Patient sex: M
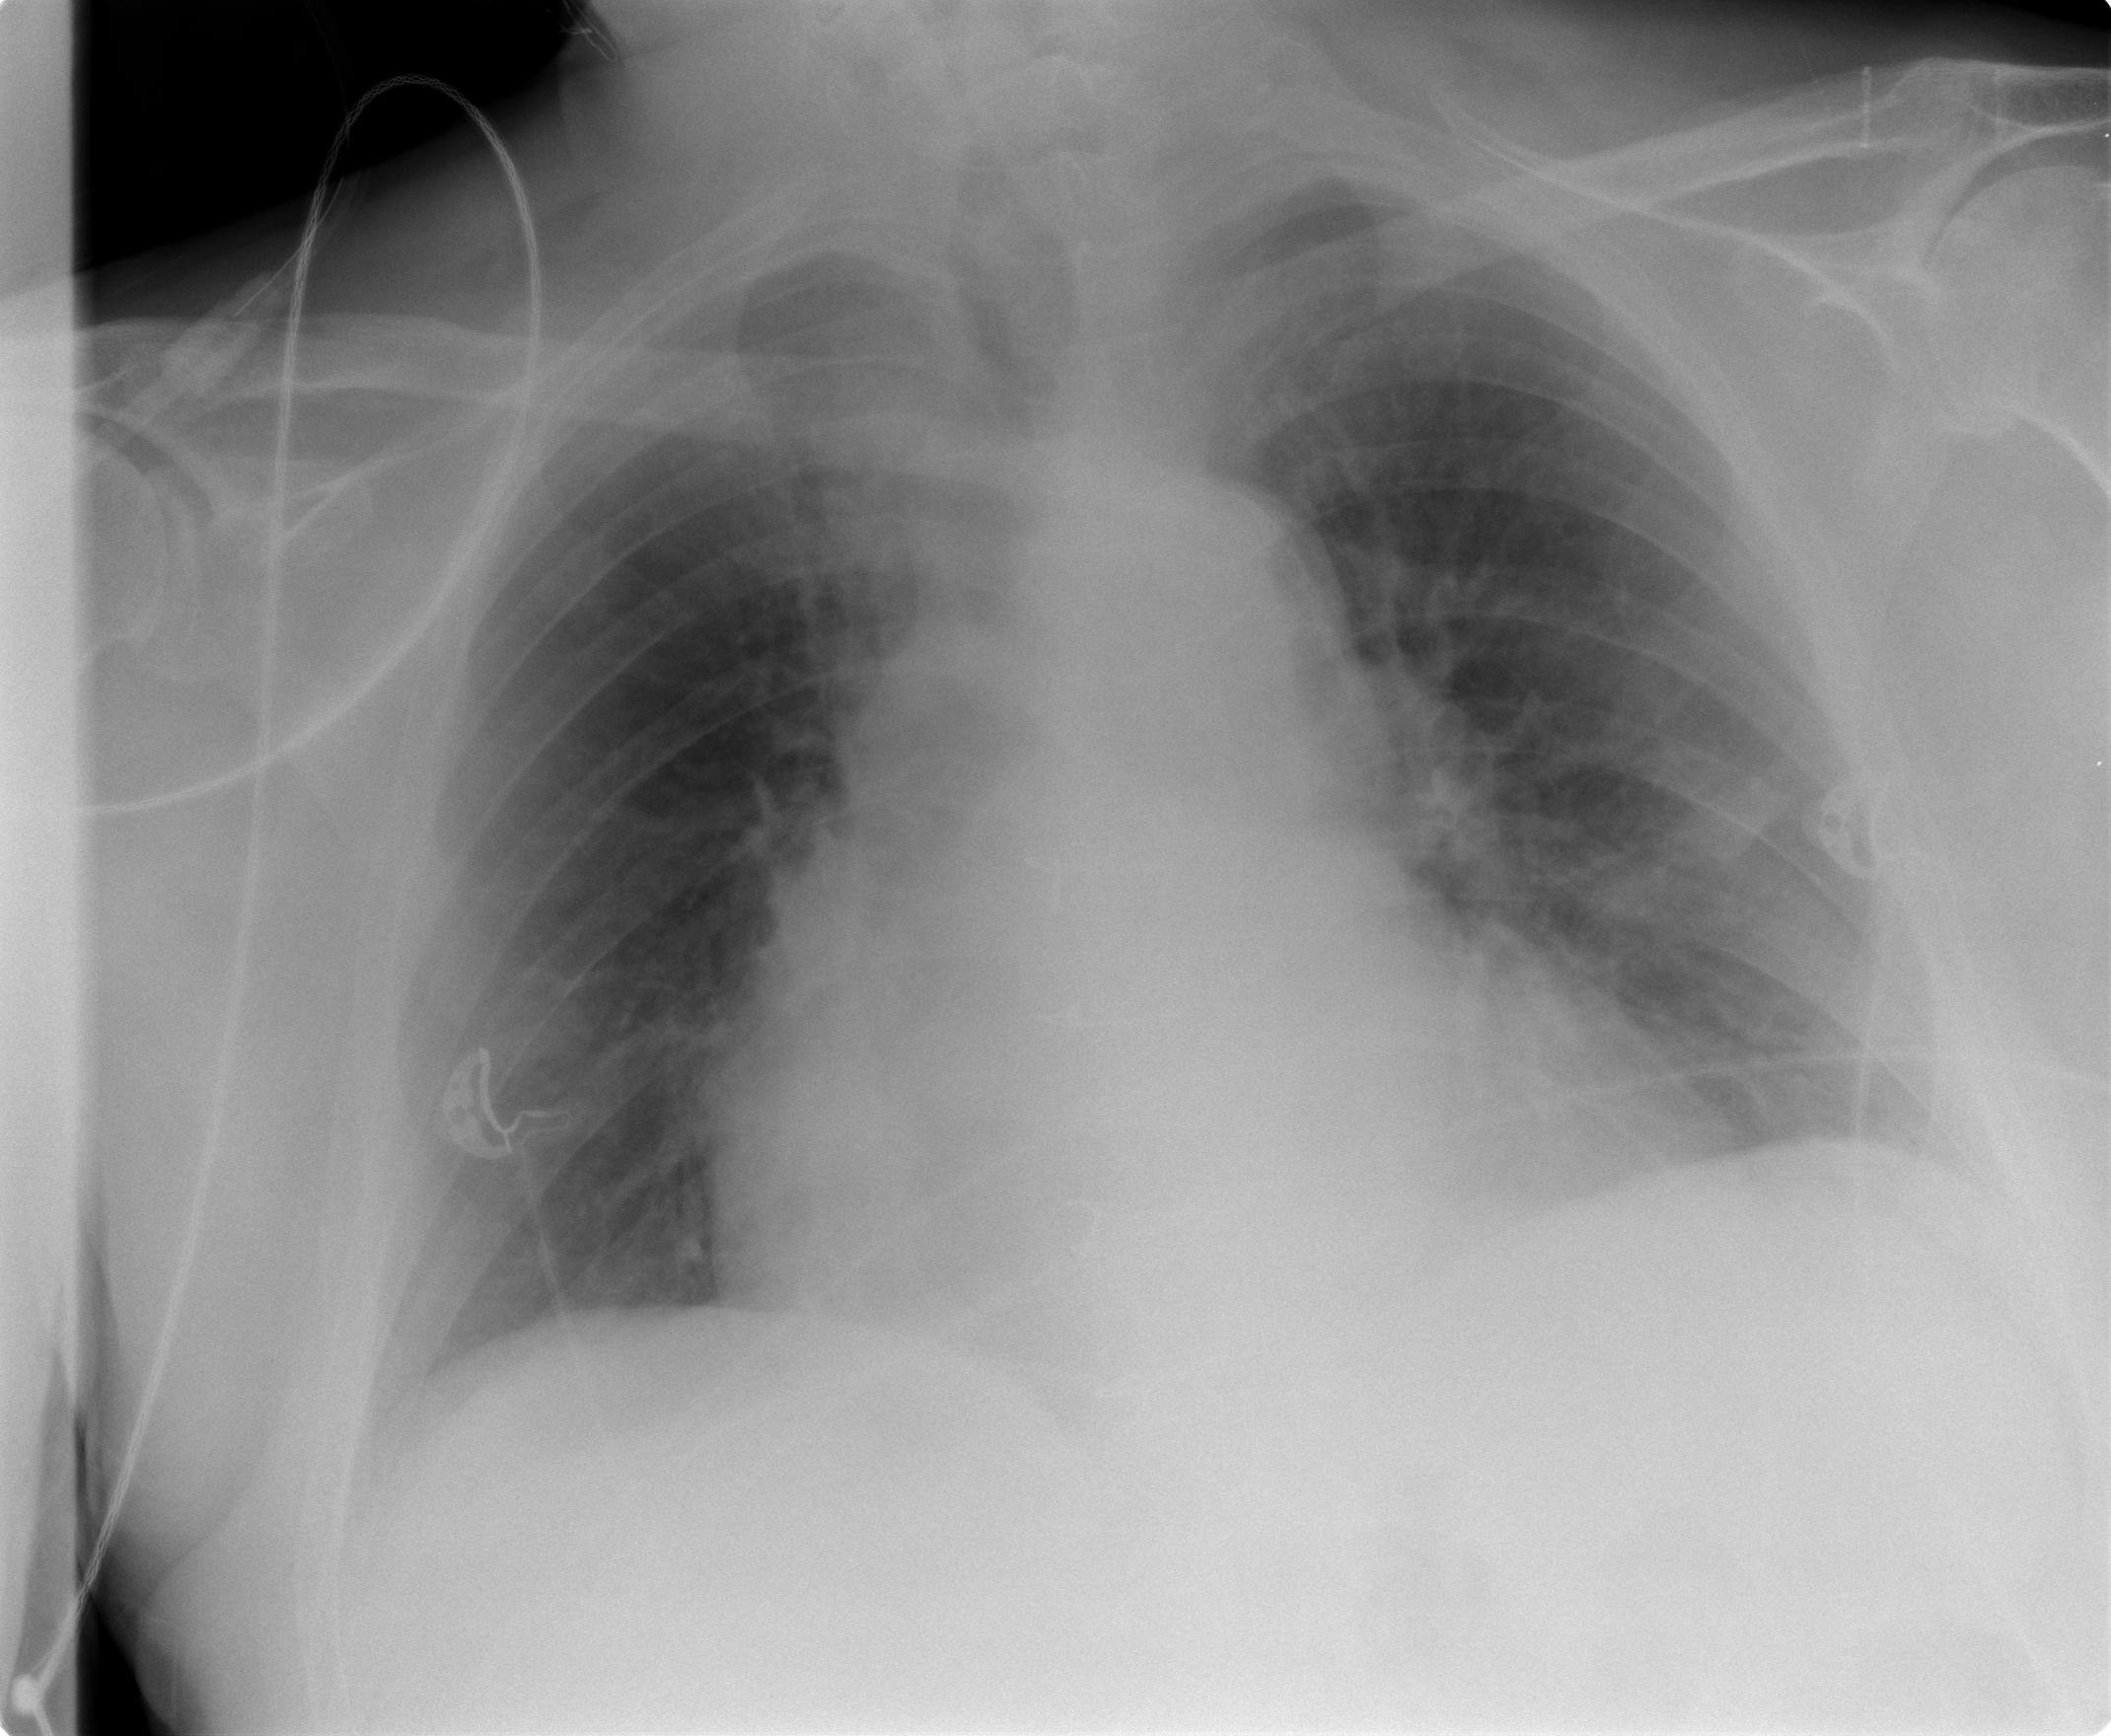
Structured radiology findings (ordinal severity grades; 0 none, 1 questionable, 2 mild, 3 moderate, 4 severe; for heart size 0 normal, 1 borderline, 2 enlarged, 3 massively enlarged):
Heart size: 3
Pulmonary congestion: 2
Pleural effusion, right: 0
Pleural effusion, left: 0
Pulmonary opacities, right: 0
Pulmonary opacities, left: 0
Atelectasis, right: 0
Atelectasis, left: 0